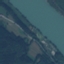
Land use / land cover class: River